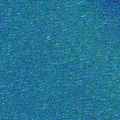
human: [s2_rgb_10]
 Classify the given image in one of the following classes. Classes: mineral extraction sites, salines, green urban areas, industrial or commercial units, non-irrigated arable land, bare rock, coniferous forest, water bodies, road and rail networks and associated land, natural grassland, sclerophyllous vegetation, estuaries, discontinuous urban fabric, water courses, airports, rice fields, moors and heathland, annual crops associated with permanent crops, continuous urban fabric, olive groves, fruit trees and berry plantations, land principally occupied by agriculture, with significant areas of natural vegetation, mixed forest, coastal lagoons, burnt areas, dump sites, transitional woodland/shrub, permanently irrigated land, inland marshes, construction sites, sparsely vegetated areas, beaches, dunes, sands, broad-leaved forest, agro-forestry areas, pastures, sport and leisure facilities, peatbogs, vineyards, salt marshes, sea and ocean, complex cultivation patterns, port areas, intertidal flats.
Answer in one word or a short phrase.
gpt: sea and ocean